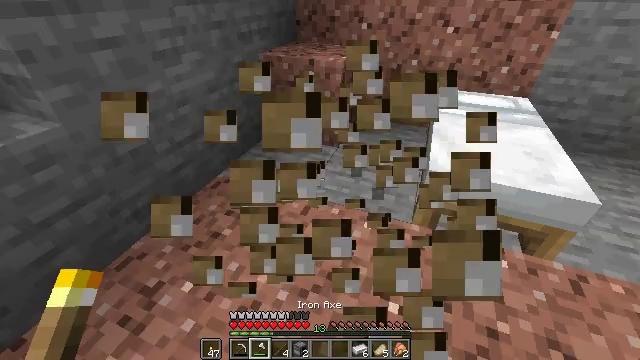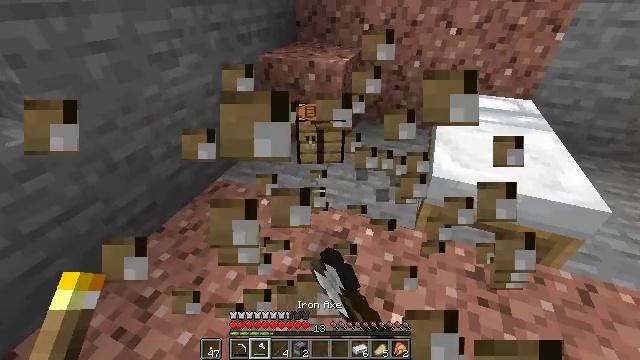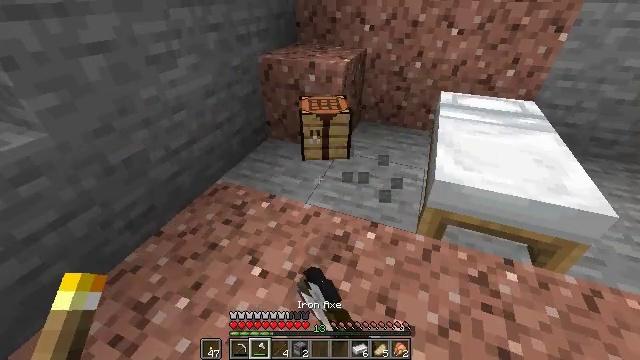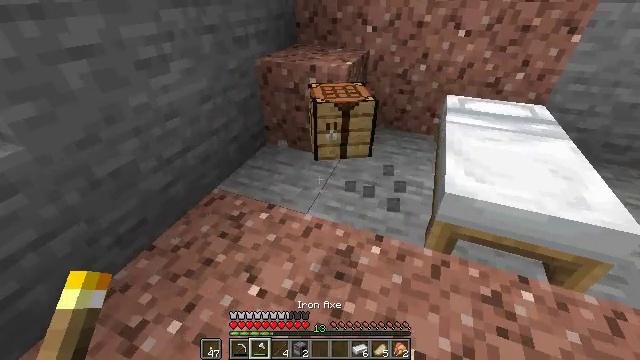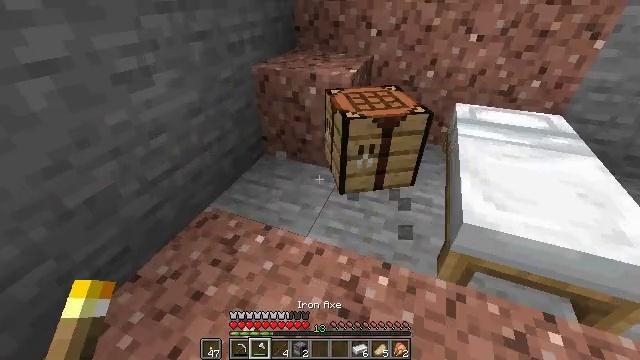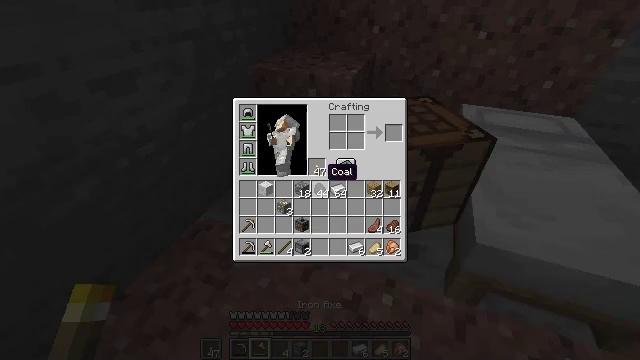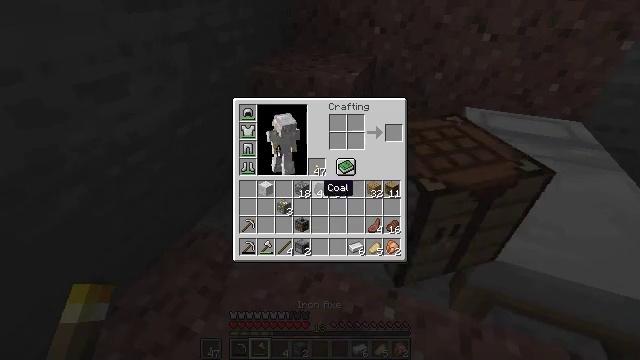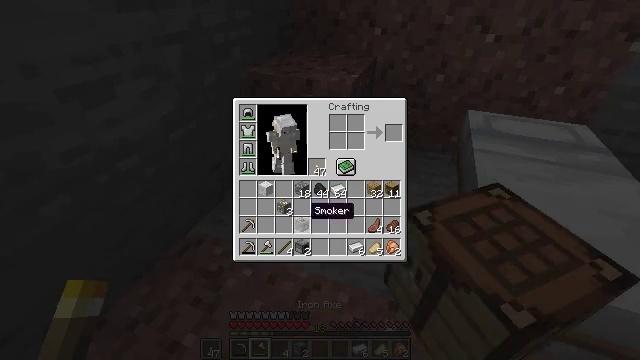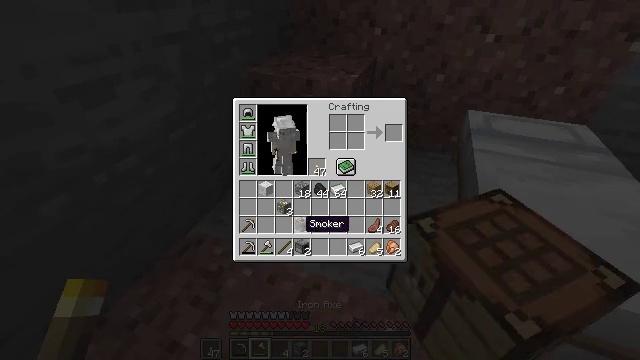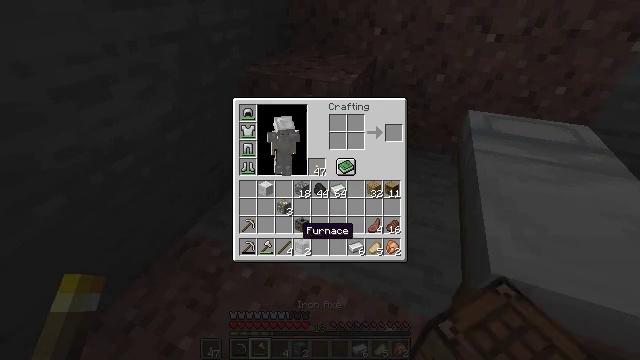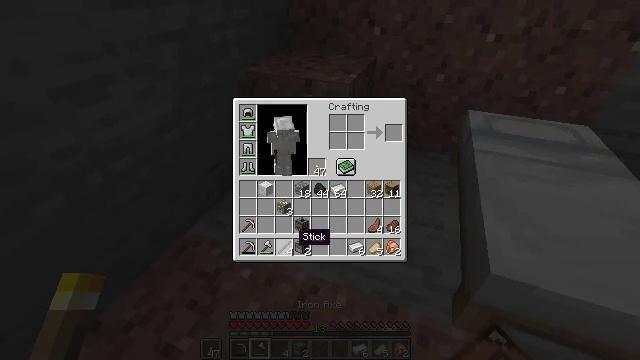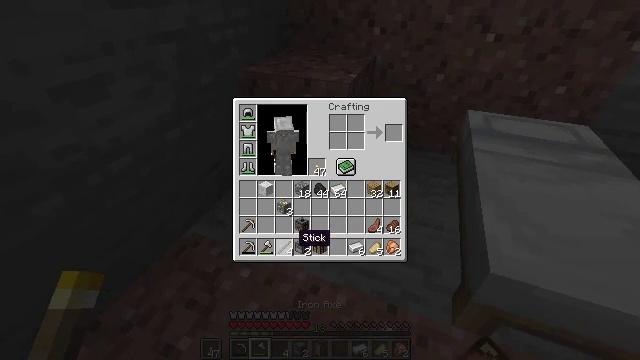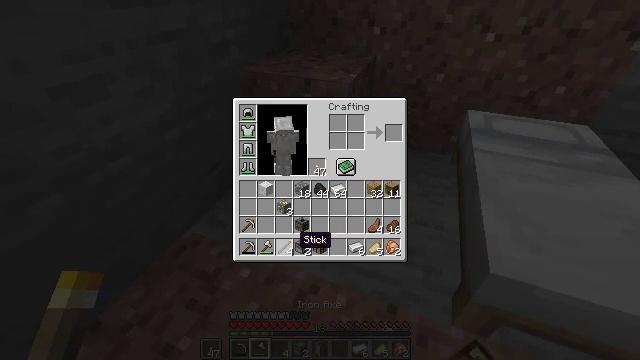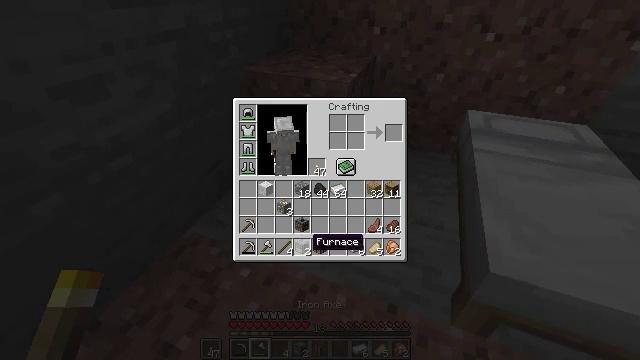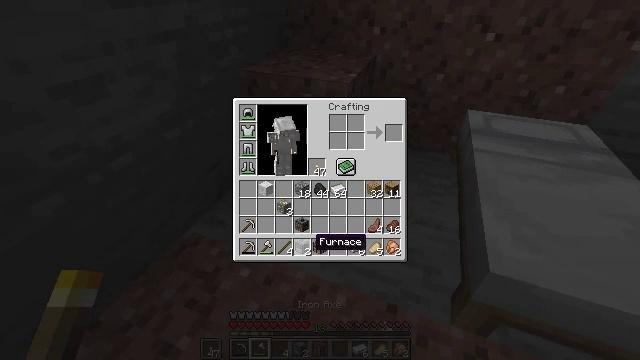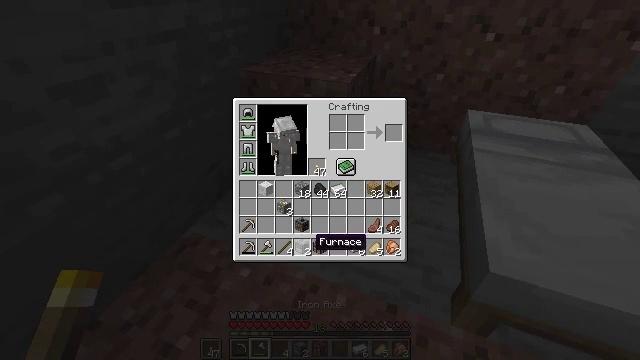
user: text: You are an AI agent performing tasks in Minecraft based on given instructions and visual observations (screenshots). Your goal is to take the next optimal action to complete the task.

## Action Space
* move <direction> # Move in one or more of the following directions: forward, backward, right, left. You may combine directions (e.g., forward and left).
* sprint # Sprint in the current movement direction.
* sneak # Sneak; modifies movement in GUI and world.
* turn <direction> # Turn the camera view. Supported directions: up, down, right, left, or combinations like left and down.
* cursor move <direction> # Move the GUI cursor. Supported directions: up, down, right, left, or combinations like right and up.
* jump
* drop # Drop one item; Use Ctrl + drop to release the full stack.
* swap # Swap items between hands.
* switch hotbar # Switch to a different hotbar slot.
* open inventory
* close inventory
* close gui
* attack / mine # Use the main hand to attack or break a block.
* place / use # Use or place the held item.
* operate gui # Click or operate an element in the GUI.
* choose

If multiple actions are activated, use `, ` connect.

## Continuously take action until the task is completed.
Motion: motion action
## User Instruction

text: Retrieve the white bed for later use.
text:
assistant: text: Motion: move forward, attack / mine
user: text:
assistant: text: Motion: move forward, attack / mine
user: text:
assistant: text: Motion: move forward, attack / mine
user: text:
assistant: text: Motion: move forward
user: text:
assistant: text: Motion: move forward, turn down, open inventory
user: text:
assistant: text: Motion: cursor move down, open inventory
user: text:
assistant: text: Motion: cursor move left and down, open inventory
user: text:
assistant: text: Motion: cursor move down, open inventory
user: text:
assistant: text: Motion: cursor move down
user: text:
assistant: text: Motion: no_op
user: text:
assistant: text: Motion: no_op
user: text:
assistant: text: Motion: no_op
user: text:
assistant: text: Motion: cursor move right
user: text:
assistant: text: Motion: no_op
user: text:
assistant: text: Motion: no_op
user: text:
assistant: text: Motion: no_op
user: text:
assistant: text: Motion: no_op
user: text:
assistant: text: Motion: operate gui
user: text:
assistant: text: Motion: operate gui
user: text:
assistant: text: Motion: cursor move up, operate gui
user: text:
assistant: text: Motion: cursor move right and up
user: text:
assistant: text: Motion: no_op
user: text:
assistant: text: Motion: no_op
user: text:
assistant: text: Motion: operate gui
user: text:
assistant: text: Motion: operate gui
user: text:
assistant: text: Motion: operate gui
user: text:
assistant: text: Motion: no_op
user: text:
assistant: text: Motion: no_op
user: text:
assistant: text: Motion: no_op
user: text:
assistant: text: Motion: no_op